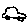
Label: car